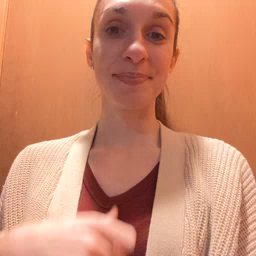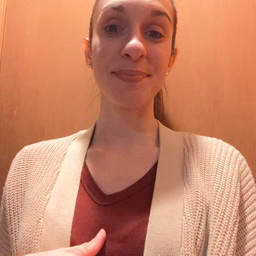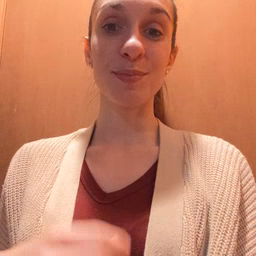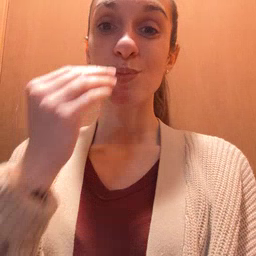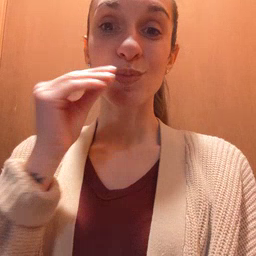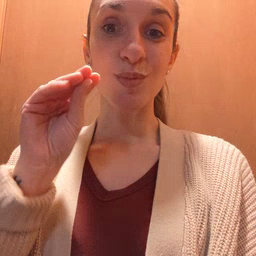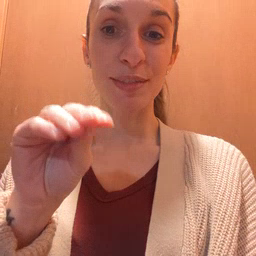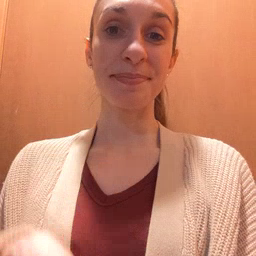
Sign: kiss